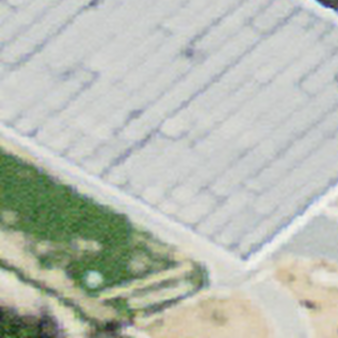
Label: other